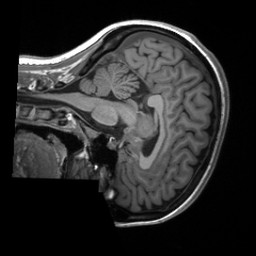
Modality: T1w
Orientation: sagittal
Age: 23
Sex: female
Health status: healthy
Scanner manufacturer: siemens
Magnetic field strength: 3 T
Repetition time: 2 s
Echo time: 0.00232 s